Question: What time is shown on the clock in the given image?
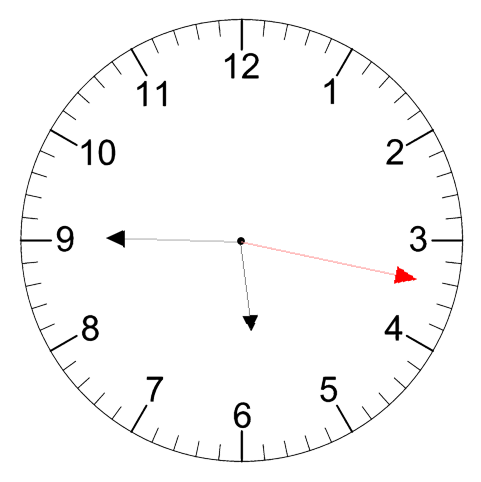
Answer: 05:45:17